Aerial crown-view tile of a tropical tree (Barro Colorado Island, Panama), acquired 20250616:
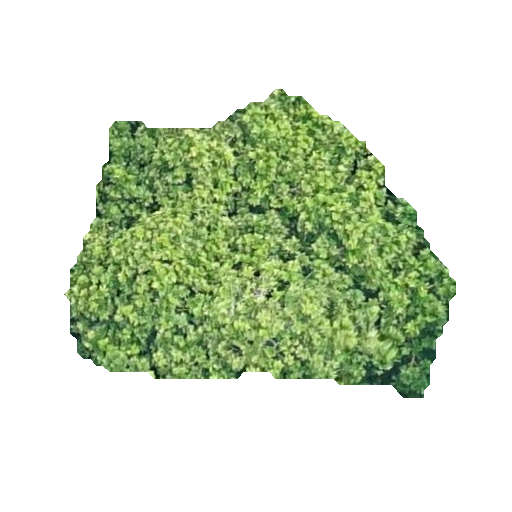
Species: Anacardium excelsum
GBIF accepted scientific name: Anacardium excelsum
Crown area: 123.892 m²